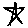
Label: star